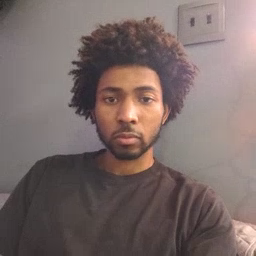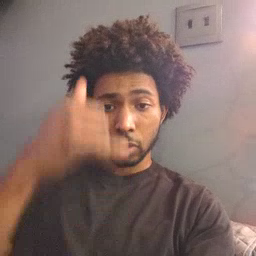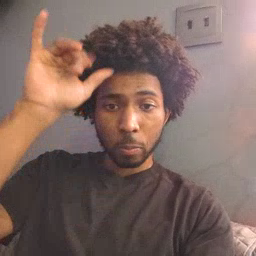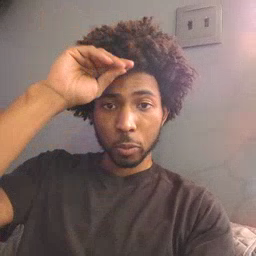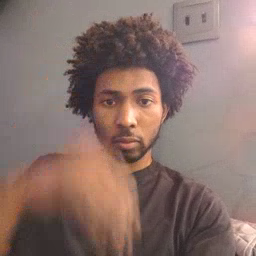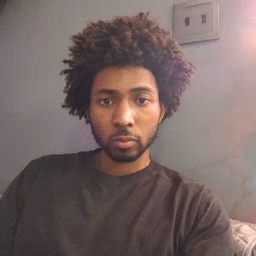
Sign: cowboy